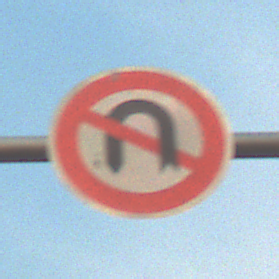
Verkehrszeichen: VerbotWenden
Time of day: SunriseSunset
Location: Outdoor (Suburban)
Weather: PartlyCloudy
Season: NotSpecified
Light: Natural